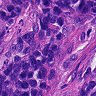
Metastatic tissue present: yes